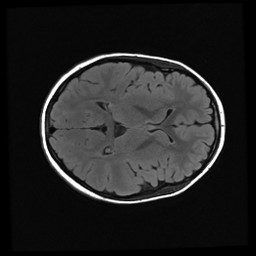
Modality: FLAIR
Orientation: axial
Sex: female
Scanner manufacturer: ge
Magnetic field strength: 3 T
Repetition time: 9 s
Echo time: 0.1216 s